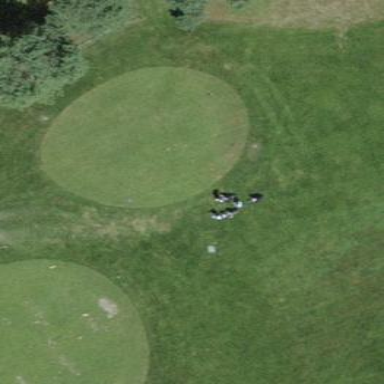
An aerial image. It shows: Grassy area designated as golf tee.